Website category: university
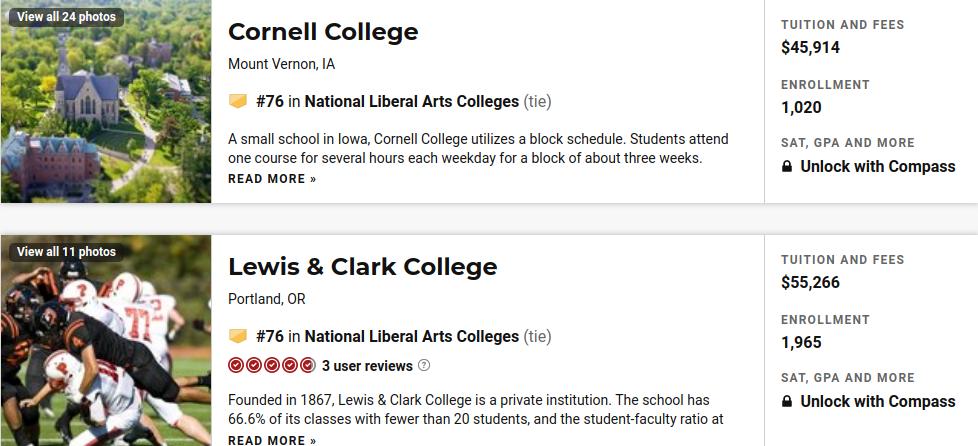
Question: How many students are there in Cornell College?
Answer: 1,020

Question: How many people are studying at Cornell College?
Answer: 1,020

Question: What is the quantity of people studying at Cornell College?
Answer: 1,020

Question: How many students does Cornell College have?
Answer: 1,020

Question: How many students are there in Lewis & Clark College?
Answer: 1,965

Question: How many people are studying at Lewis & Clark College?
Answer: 1,965

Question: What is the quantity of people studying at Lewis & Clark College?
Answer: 1,965

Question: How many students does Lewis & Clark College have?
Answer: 1,965

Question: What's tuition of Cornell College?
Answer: $45,914

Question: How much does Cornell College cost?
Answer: $45,914

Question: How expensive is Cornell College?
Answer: $45,914

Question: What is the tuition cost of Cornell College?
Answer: $45,914

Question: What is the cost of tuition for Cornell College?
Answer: $45,914

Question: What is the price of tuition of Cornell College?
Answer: $45,914

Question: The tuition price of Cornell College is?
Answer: $45,914

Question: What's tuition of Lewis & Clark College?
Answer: $55,266

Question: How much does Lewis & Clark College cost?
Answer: $55,266

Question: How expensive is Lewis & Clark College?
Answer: $55,266

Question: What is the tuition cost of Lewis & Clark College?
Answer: $55,266

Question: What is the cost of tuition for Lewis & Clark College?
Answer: $55,266

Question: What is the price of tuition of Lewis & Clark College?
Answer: $55,266

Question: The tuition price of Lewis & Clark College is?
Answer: $55,266

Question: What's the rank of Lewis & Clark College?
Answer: #76

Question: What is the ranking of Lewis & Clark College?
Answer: #76

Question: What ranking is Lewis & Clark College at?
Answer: #76

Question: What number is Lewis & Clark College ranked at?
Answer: #76

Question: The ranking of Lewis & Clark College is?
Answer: #76

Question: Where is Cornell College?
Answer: Mount Vernon, IA

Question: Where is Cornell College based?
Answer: Mount Vernon, IA

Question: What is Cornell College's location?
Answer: Mount Vernon, IA

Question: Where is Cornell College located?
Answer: Mount Vernon, IA

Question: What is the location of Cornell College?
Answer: Mount Vernon, IA

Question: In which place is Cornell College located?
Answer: Mount Vernon, IA

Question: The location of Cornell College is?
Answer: Mount Vernon, IA

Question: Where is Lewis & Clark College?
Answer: Portland, OR

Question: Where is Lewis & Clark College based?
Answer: Portland, OR

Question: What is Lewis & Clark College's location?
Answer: Portland, OR

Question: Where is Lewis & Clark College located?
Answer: Portland, OR

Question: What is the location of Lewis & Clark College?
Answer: Portland, OR

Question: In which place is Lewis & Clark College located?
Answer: Portland, OR

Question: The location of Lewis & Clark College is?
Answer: Portland, OR

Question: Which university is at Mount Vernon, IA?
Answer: Cornell College

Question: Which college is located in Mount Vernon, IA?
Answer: Cornell College

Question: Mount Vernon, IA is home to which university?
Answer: Cornell College

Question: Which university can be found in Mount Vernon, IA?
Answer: Cornell College

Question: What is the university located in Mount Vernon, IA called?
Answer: Cornell College

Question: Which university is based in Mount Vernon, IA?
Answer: Cornell College

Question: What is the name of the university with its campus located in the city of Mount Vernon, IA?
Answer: Cornell College

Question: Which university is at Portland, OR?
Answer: Lewis & Clark College

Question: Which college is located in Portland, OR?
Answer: Lewis & Clark College

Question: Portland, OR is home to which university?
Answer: Lewis & Clark College

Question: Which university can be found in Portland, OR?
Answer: Lewis & Clark College

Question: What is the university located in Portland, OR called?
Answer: Lewis & Clark College

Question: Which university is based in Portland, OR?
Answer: Lewis & Clark College

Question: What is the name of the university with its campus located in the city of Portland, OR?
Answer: Lewis & Clark College